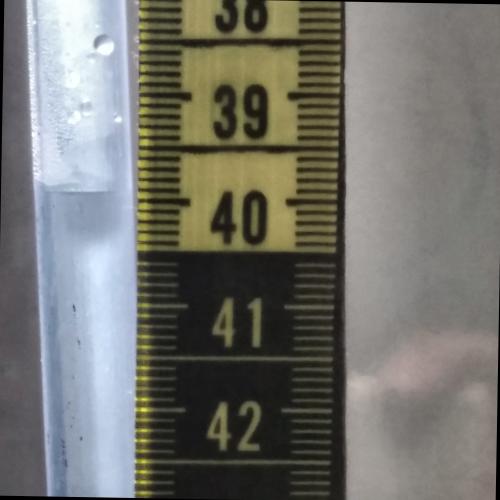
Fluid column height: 39.9 cm